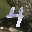
Label: 4